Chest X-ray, PA view. Patient: 42 years old, sex F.
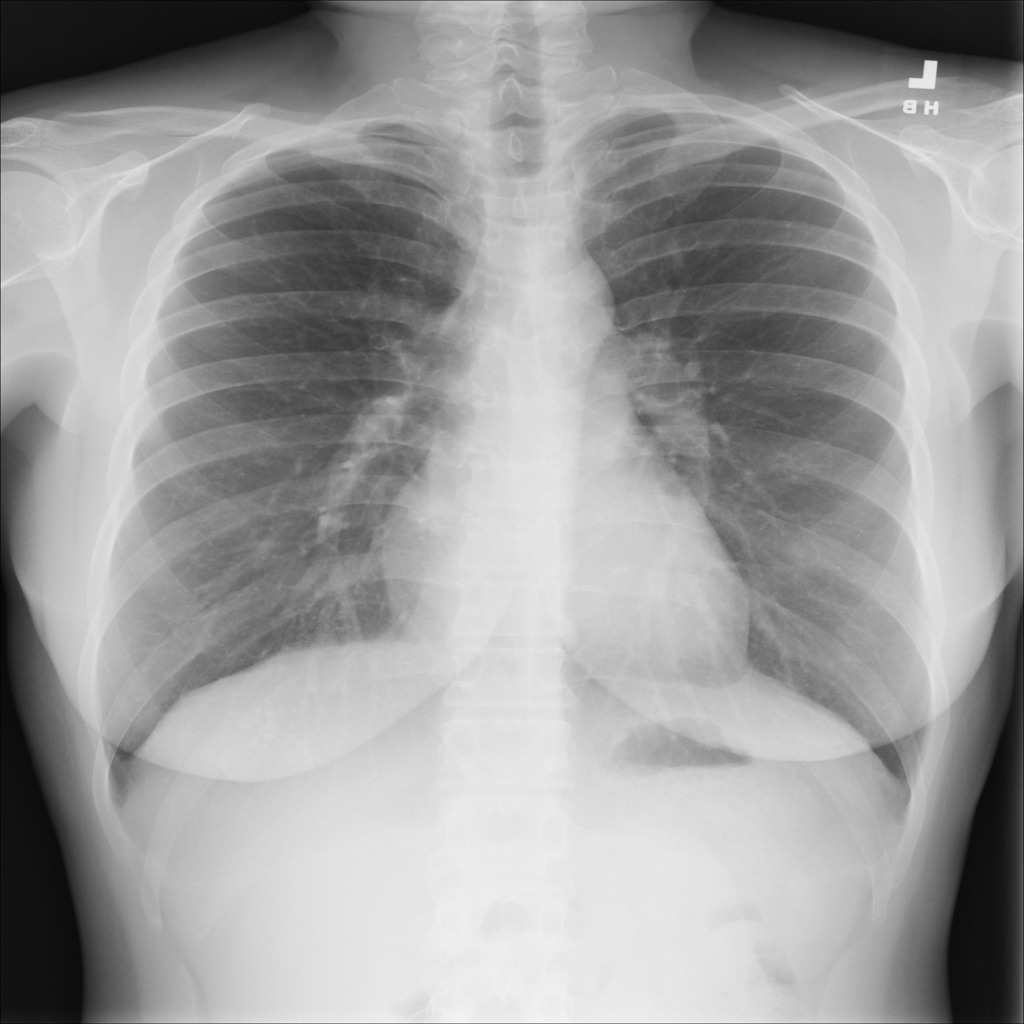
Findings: No Finding